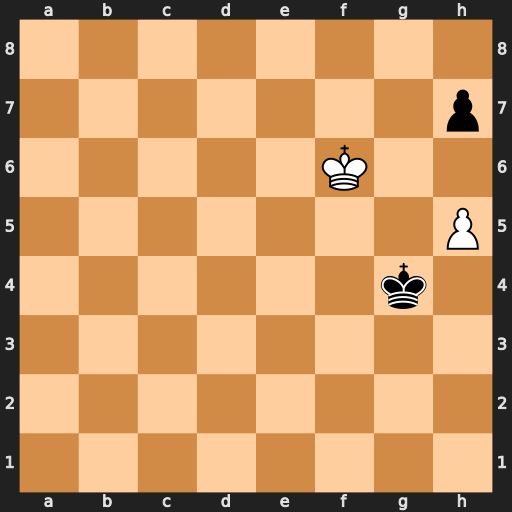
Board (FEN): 8/7p/5K2/7P/6k1/8/8/8
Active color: w
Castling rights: -
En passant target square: -
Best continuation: h6 Kf4 Kg7 Kg5 Kxh7 Kf6 Kg8